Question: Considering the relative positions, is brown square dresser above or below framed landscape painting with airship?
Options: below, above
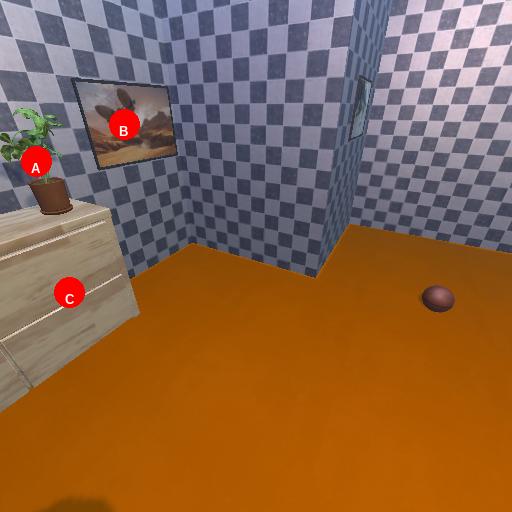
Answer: below